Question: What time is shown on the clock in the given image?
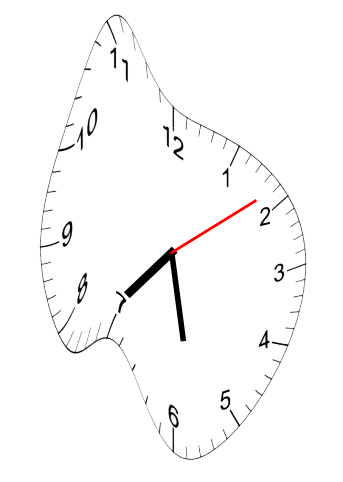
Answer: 07:28:09